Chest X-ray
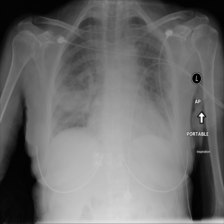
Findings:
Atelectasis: negative
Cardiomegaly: negative
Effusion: negative
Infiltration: positive
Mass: positive
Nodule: negative
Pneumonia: negative
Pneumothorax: negative
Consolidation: negative
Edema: negative
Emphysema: negative
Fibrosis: negative
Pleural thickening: negative
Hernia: negative